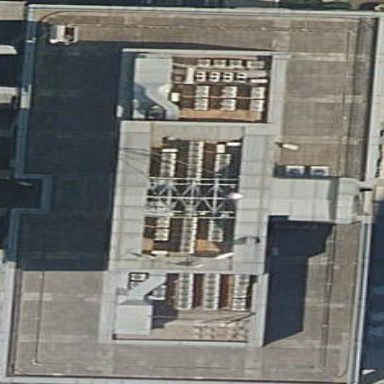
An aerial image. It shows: Office building.